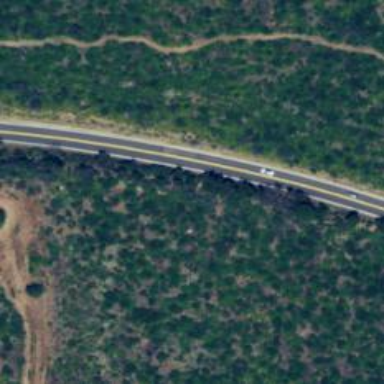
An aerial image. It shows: Primary road with asphalt surface.